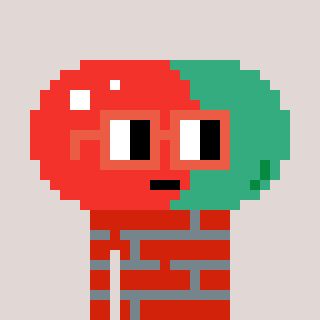
a pixel art character with square orange glasses, a pill-shaped head and a red-colored body on a warm background